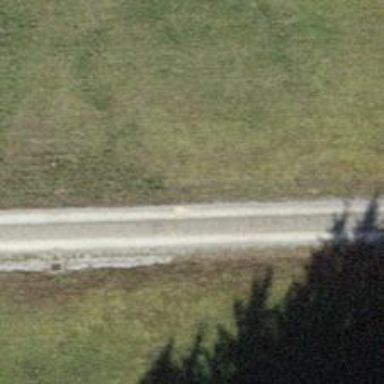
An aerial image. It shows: Pebblestone track with grade2 quality.